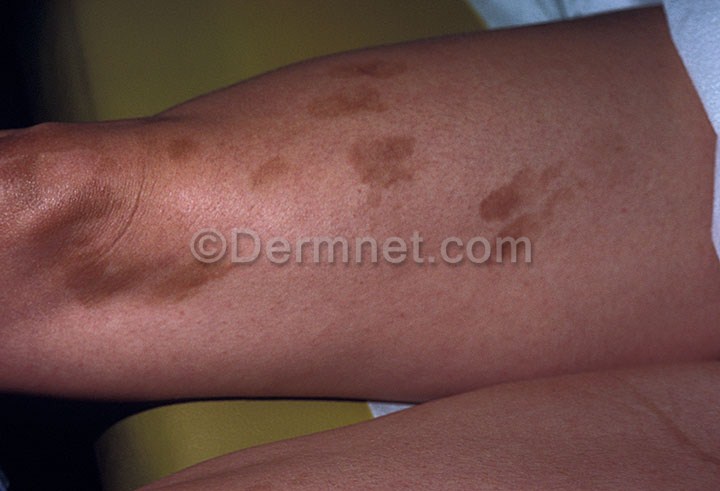
Disease: Light Diseases and Disorders of Pigmentation